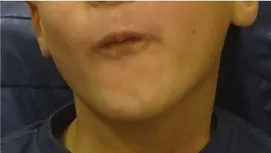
(B,C), Patient at 9 years old showing mild facial palsy. (B), the patient cannot fully smile and when he smiles there is a mild asymmetry.
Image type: medical_photograph (skin_photograph)